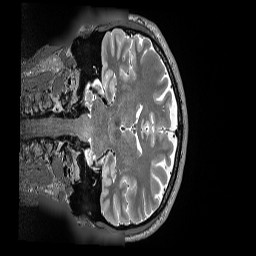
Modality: T2w
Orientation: coronal
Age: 38
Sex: male